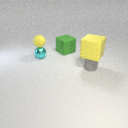
small cyan metal sphere below small yellow rubber sphere